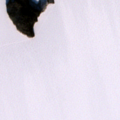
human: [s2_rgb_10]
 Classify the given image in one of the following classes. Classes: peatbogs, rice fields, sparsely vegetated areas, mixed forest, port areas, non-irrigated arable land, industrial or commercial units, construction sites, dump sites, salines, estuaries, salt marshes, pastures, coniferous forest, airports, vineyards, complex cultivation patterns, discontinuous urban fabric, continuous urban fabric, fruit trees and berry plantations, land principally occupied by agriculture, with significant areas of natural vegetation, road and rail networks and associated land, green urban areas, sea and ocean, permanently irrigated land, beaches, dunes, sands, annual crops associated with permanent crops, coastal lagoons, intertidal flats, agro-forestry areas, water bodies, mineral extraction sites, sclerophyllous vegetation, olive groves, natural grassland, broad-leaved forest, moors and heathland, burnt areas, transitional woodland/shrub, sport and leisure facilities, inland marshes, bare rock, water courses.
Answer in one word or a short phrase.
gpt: water bodies